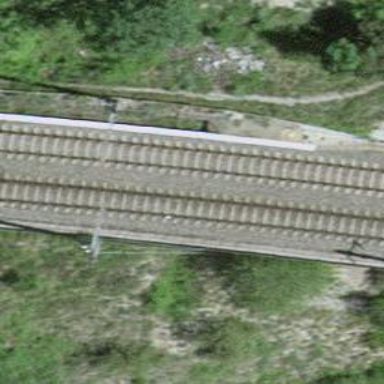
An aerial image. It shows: Railway track with contact lines for electrification.